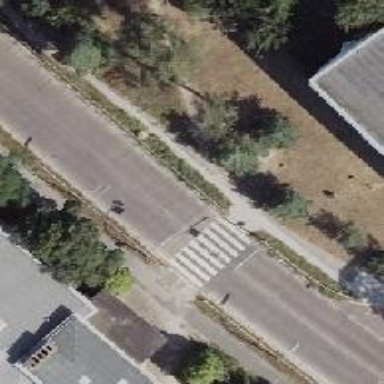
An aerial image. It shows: Zebra crossing on the road.